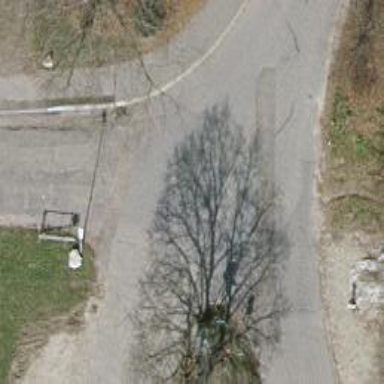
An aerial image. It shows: Brown bench.